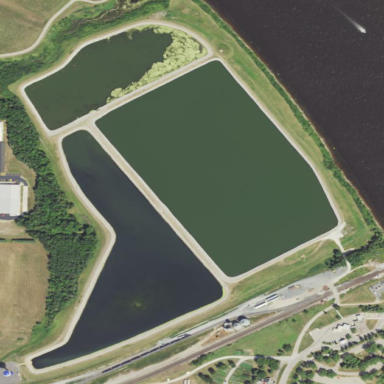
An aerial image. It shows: View of wastewater plant.